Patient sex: M
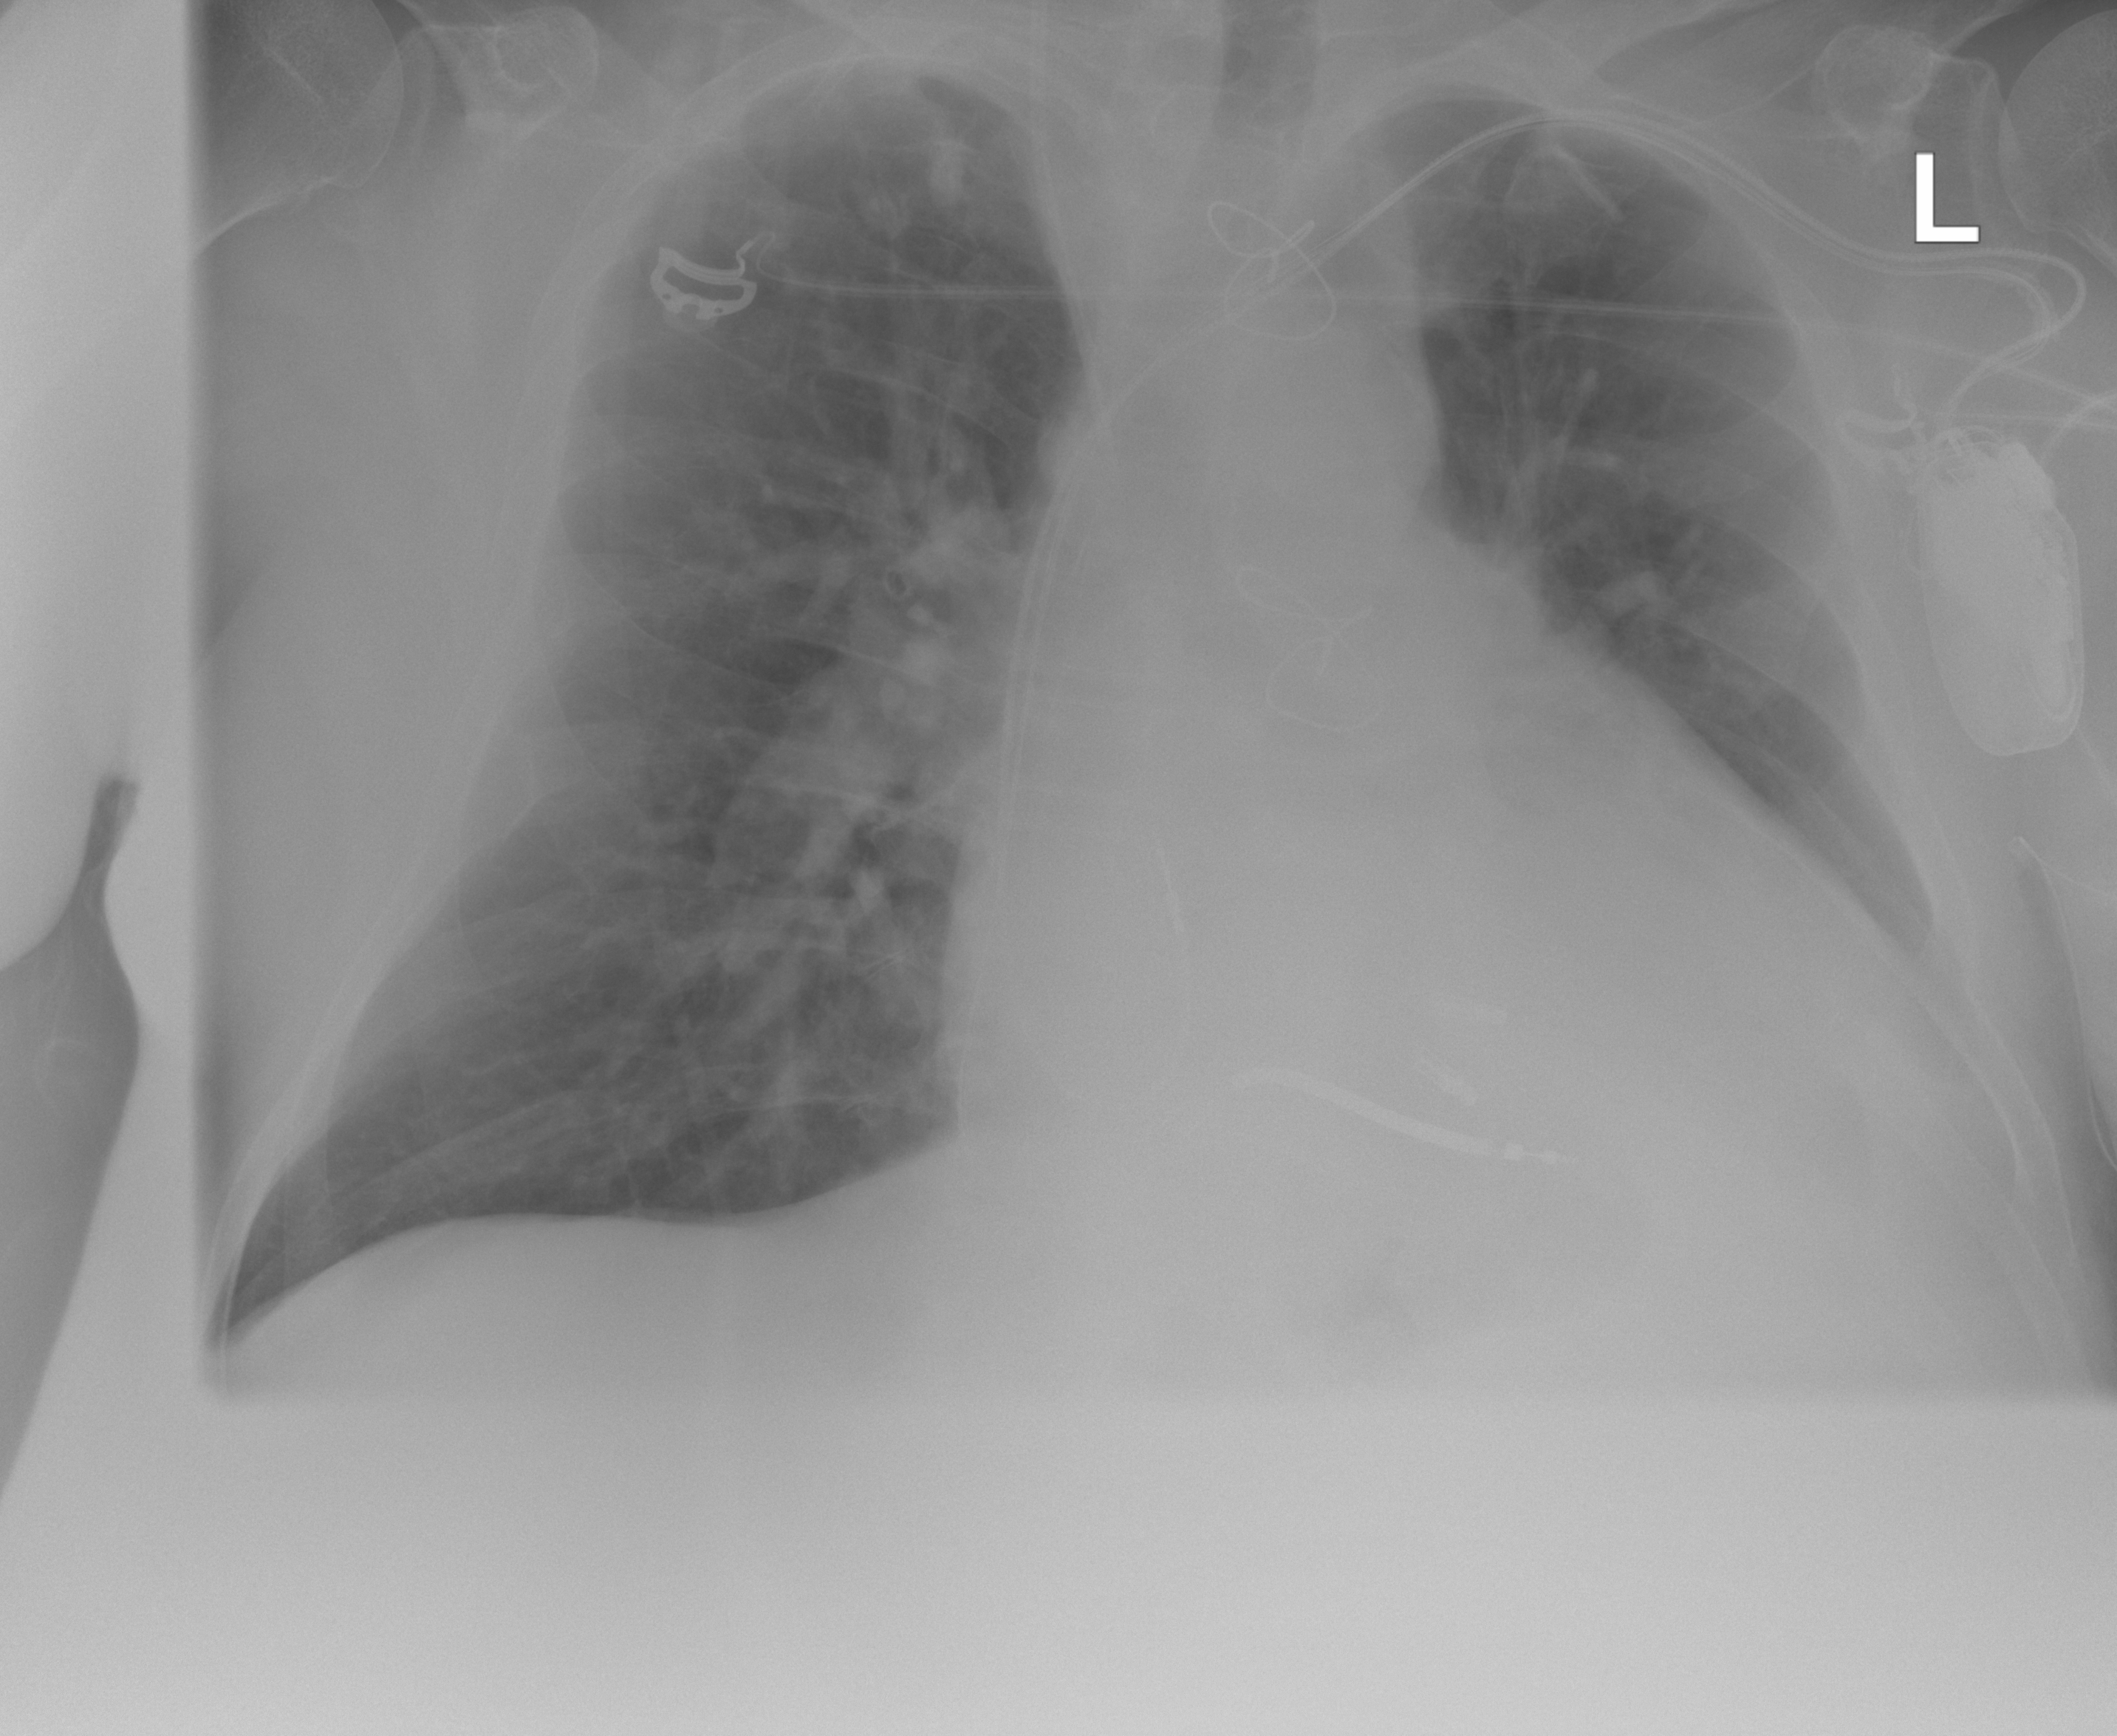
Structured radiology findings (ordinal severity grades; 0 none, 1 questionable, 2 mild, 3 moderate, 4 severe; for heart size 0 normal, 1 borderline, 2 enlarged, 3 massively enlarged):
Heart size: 0
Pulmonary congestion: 0
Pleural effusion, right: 0
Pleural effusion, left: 1
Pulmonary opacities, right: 0
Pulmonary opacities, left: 0
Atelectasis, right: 0
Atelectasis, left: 2